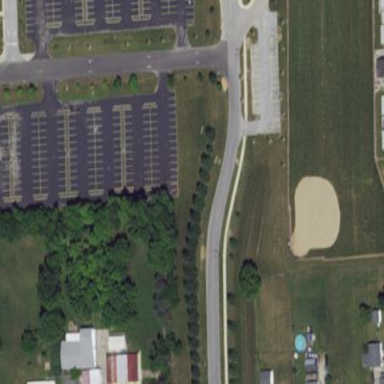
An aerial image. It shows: Parking area.